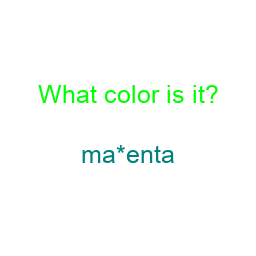
Color: teal
Color name shown: magenta
Background color: white
Question text color: lime